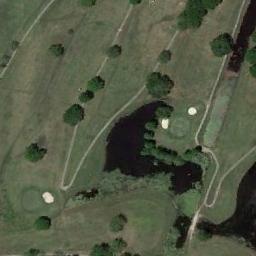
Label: golf_course